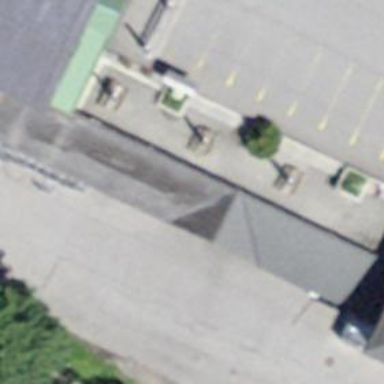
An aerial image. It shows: Picnic table located in leisure land area.